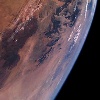
Label: land